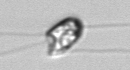
Label: flagellate_morphotype1